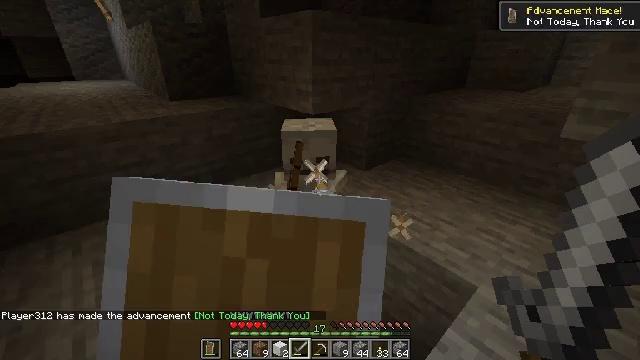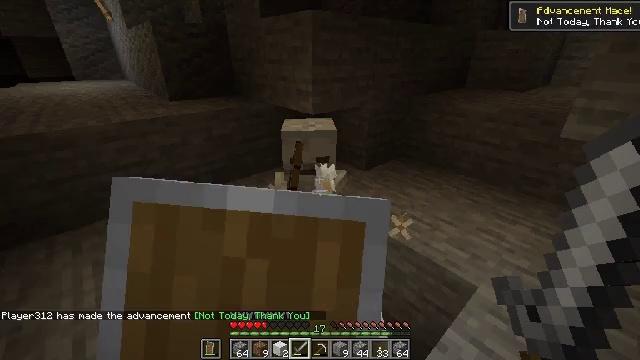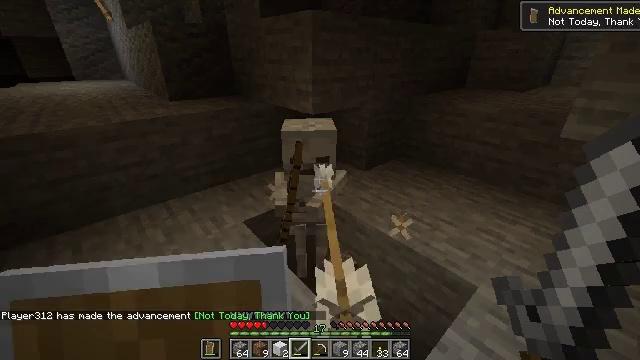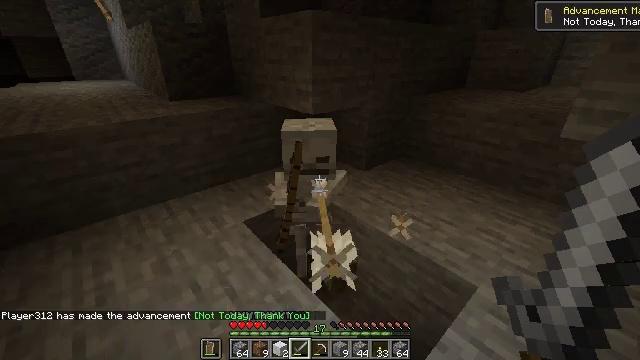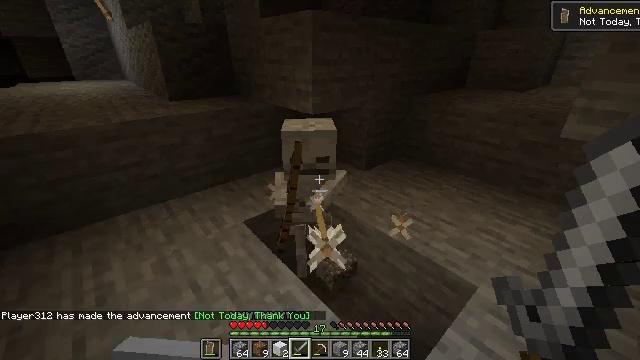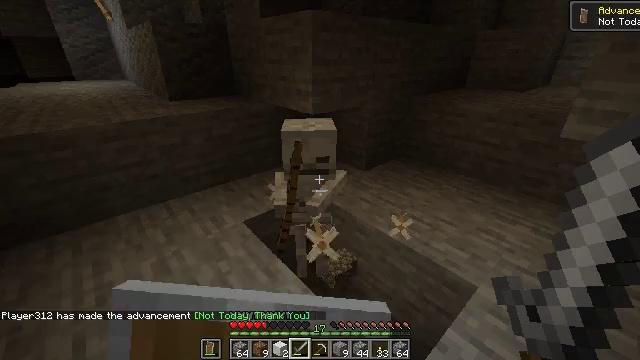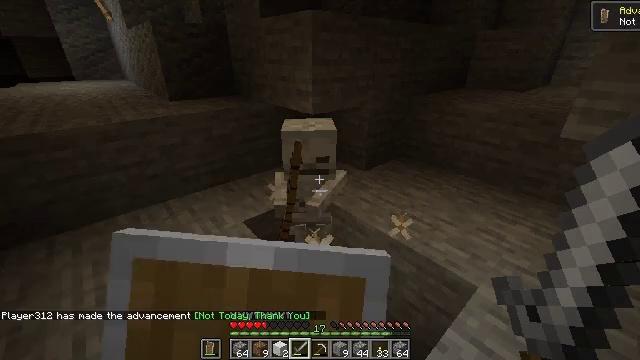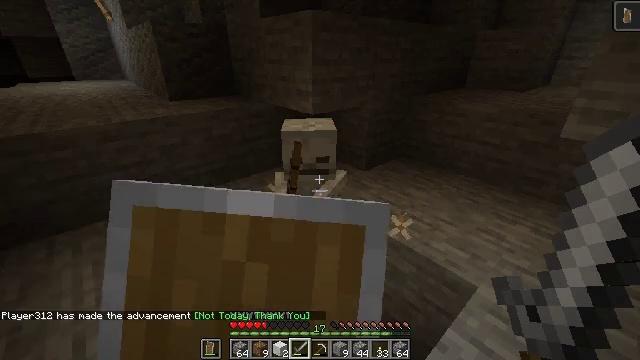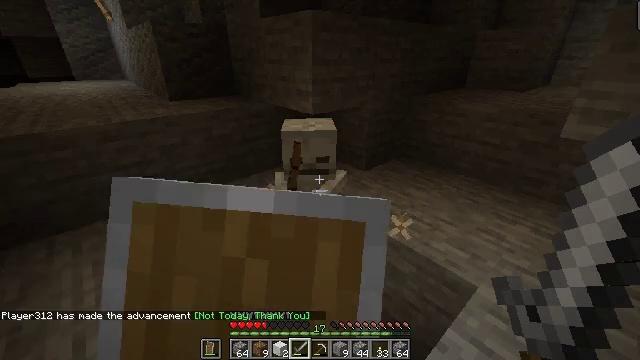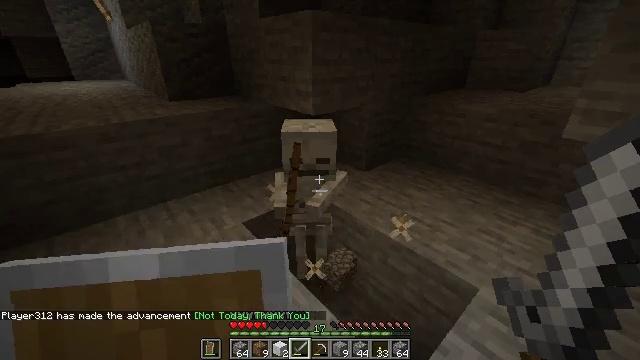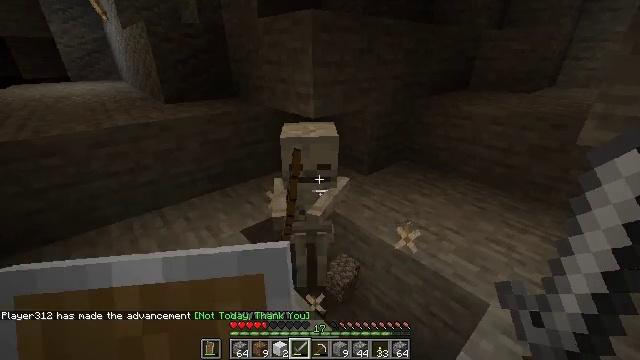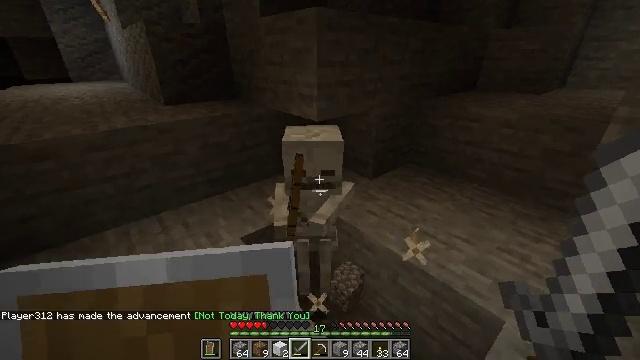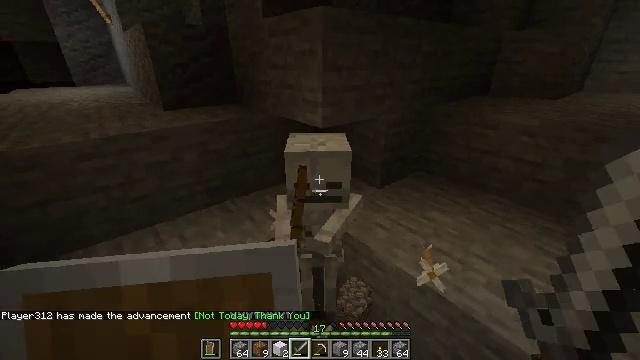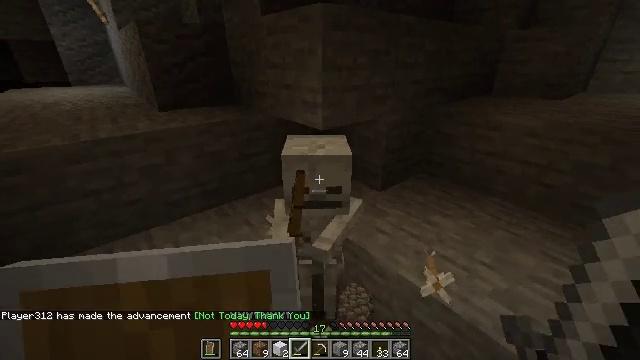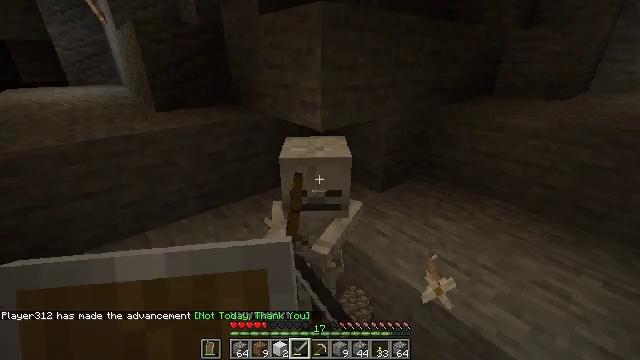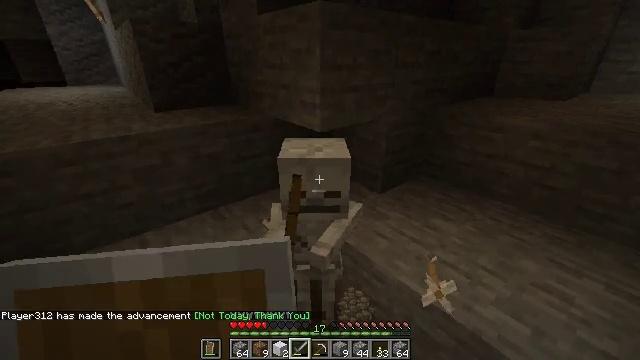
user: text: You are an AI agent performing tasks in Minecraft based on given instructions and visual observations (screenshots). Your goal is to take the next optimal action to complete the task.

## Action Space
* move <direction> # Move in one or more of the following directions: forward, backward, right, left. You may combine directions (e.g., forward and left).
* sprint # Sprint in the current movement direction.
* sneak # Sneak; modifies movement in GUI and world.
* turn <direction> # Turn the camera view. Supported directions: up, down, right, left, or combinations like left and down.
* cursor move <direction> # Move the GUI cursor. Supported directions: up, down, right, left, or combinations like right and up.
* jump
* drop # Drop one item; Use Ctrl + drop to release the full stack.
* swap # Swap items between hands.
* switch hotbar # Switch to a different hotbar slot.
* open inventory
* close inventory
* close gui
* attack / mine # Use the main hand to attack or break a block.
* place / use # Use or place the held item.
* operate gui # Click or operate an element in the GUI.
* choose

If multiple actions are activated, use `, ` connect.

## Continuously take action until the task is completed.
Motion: motion action
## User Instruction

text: Kill mobs.
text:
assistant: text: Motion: use / place
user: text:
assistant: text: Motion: use / place
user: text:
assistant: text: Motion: use / place
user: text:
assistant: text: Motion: use / place
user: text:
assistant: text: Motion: use / place
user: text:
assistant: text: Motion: use / place
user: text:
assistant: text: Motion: use / place
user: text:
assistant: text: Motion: use / place
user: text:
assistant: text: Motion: move forward
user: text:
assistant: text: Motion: move forward
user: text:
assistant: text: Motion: move forward
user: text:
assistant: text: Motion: turn left
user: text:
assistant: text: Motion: attack / mine
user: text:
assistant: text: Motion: attack / mine
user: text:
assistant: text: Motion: attack / mine
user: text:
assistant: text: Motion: attack / mine
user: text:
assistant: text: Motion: use / place
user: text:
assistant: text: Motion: use / place
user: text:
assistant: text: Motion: use / place